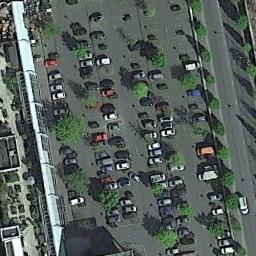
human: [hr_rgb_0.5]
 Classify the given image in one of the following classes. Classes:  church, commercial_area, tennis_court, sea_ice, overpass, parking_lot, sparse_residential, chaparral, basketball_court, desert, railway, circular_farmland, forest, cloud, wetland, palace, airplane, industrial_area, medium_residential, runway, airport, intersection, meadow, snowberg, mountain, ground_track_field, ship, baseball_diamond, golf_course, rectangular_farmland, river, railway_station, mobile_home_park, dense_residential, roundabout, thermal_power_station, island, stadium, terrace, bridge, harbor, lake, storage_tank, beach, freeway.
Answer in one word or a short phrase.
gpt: parking_lot